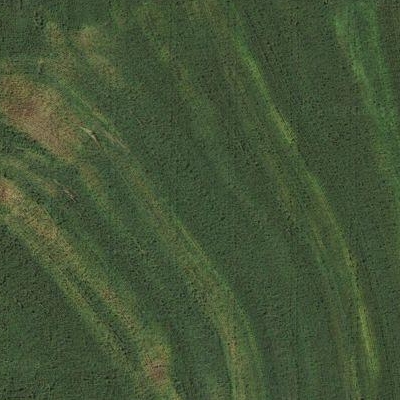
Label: bField